四年级 · 度量几何学
小东在家探究用不同的思路计算两个长方形（如下图）拼组后的面积总和。
$\mathrm{a}$
$\mathrm{b}$

（1）小东想先分别求出两个长方形的面积, 再求面积总和，应该列式为 $\qquad$。

（2）小东想通过找寻拼成后大长方形的数据来计算长方形的面积, 应该列式为 $\qquad$
(3) 小东进一步探究, 发现了这两个算式之间的关系, 就是我们这学期所学的一种运算定律。你知道是什么运算定律吗? 请写出这种运算定律的名称, 并用含有字母的算式把它表示出来。
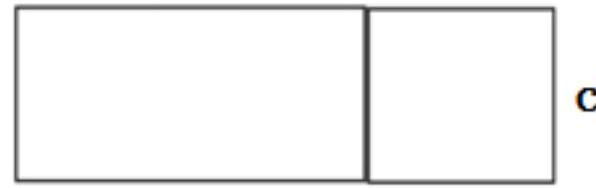
答案: （1） $\mathrm{a} \times \mathrm{c}+\mathrm{b} \times \mathrm{c}$

(2) $(\mathrm{a}+\mathrm{b}) \times \mathrm{c}$

（3）解：这是乘法分配律，用字母表示是： $(\mathrm{a}+\mathrm{b} ） \times \mathrm{c}=\mathrm{a} \times \mathrm{c}+\mathrm{b} \times \mathrm{c}$ 。